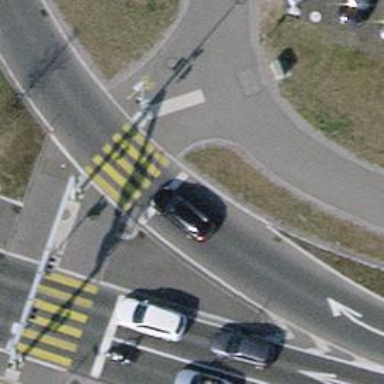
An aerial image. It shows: Crossing with traffic signals.